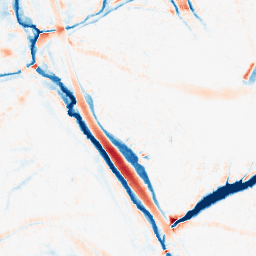
Category: morphological
Decomposition family: morphological_ellipse
Decomposition parameters: operation: average
width: 20
height: 20
Upsampling method: sinc_blackman
Upsampling parameters: scale: 2
kernel_size: 16
Upsampling scale: 2